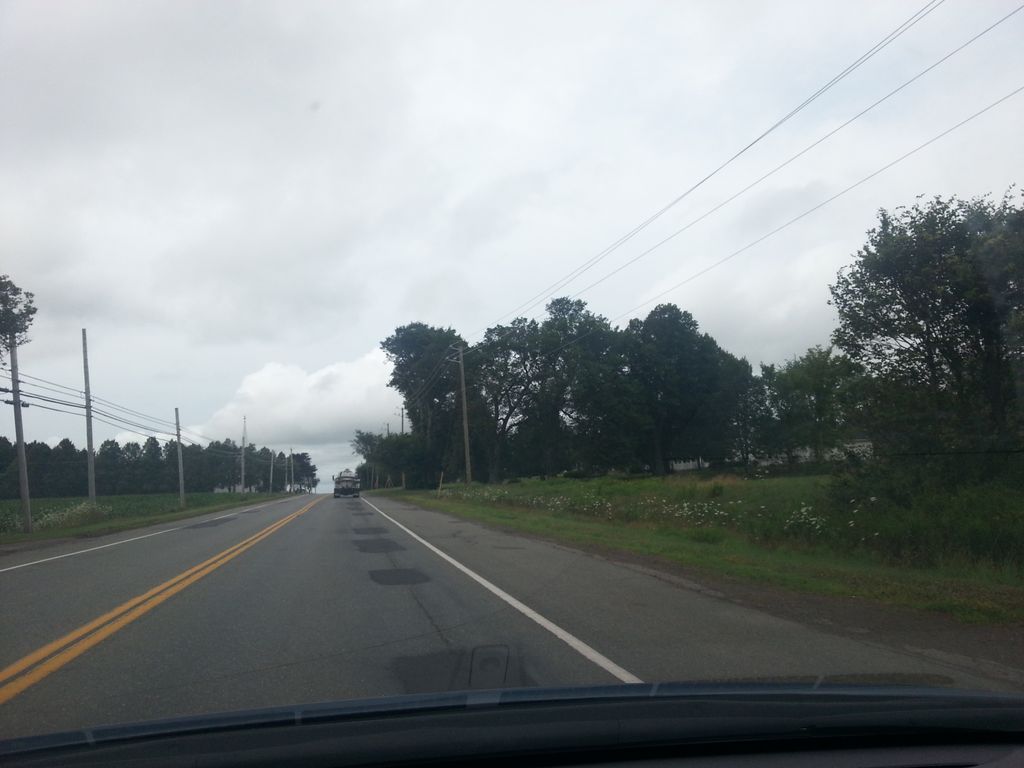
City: charlottetown